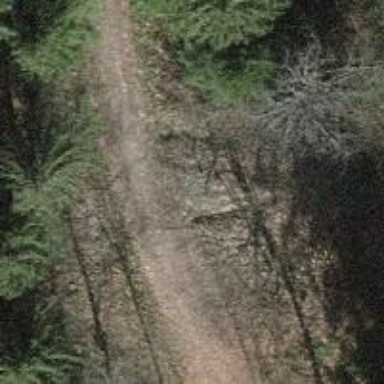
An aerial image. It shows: Gravel path.